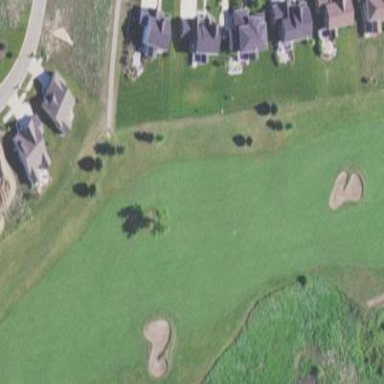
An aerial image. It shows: Golf fairway surrounded by grass.